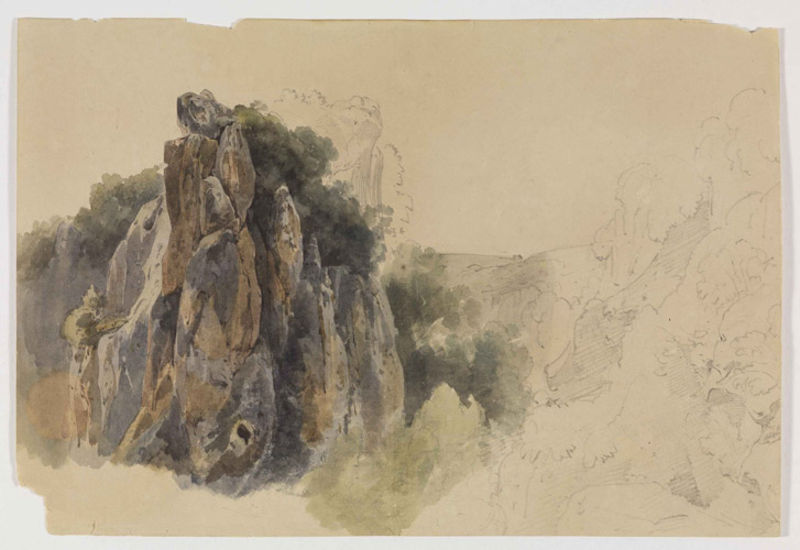
Titel: Landschaftsstudie mit Felsen
Künstler: Ernst Fries
Standort: Karlsruhe
Institution: Staatliche Kunsthalle Karlsruhe
Schlagwörter: berg, wasser, aquarell, grün, braun, grau, skizze, tod, papier, berge, schlucht, white, black, gray, green, old, painting, brown, plant, wasserfarben, cliff, rock, rocks, sky, stone, tree, landscape, mountain, nature, water, horizon, trees, bushes, plants, drawing, paper, color, line, sketch, cliffs, ledge, watercolor, colors, colours, pencil, grüm, bush, brush, charcoal, colour, paint, waterfall, stones, left, tall, earth, sepia, vista, unfinished, incomplete, high, right, paiting, climb, scenary, crag, ncomplete, perncil, unnfertig